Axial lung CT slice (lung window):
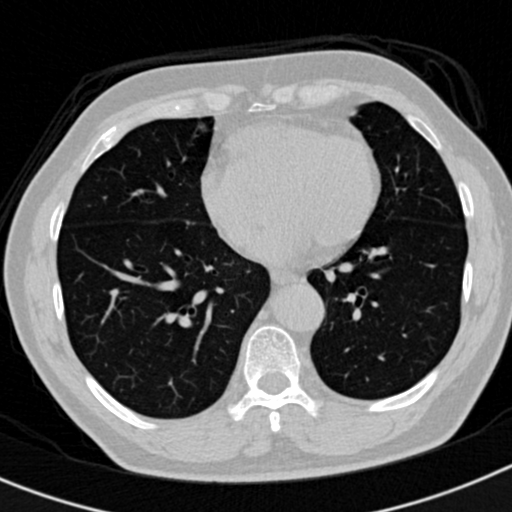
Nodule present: no